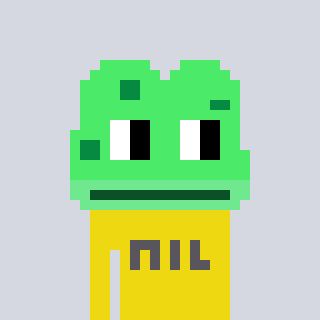
a pixel art character with square light green glasses, a frog-shaped head and a yellow-colored body on a cool background